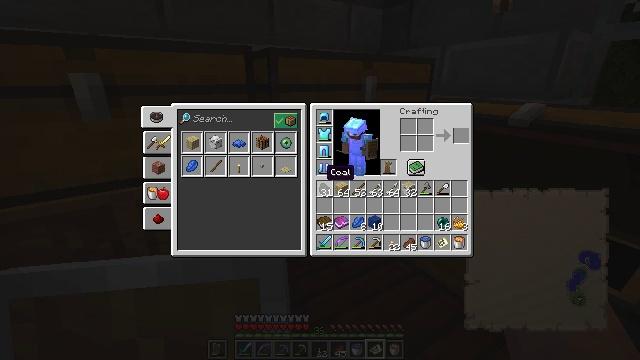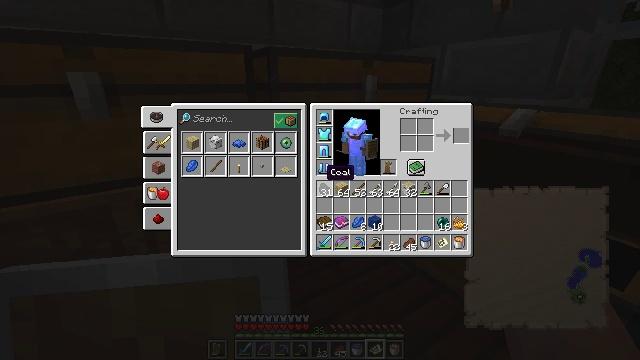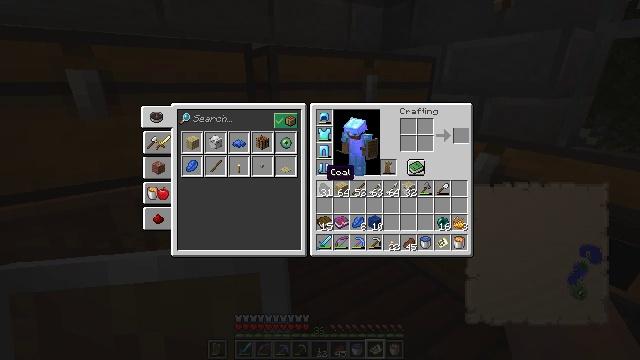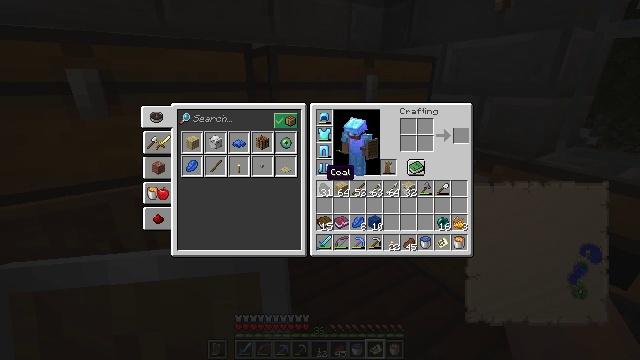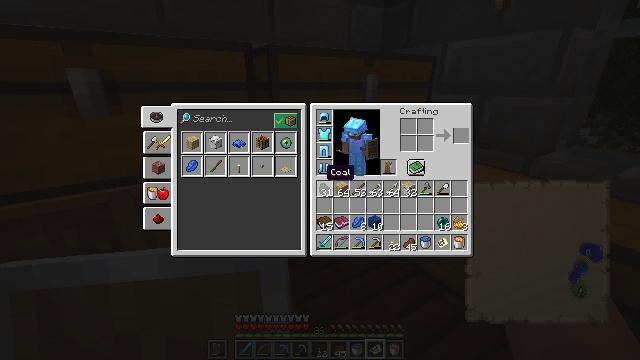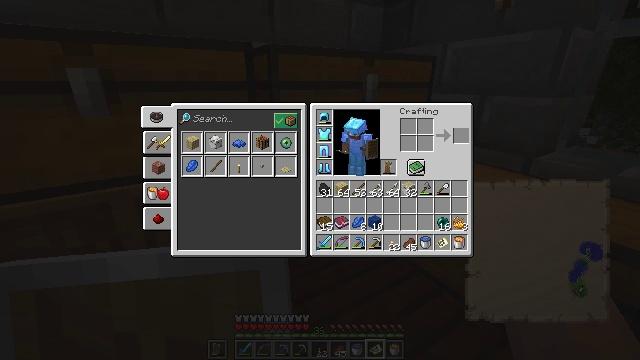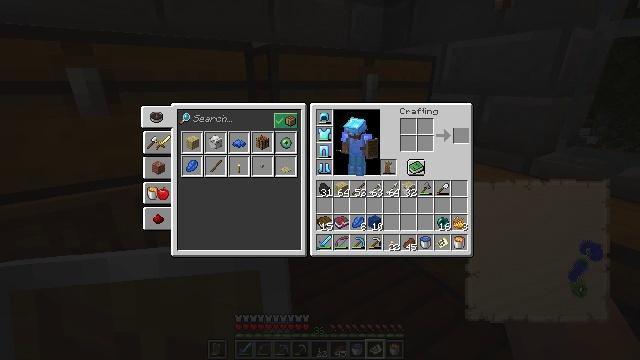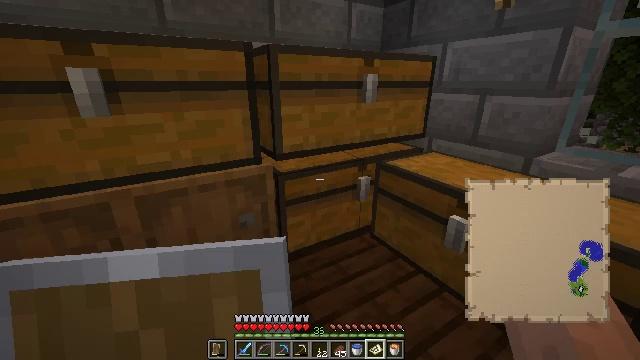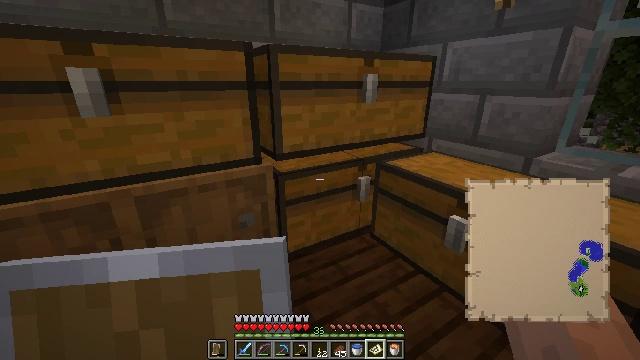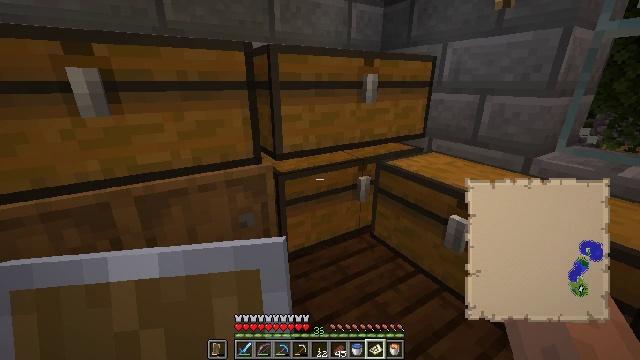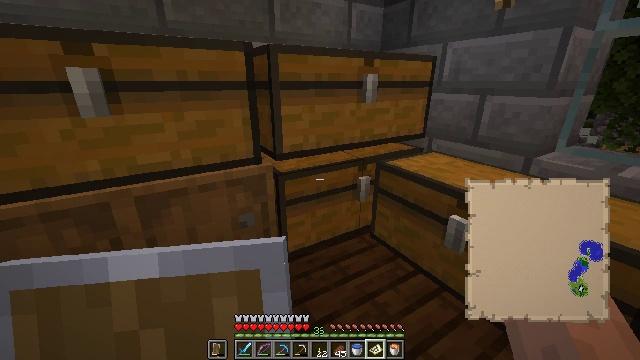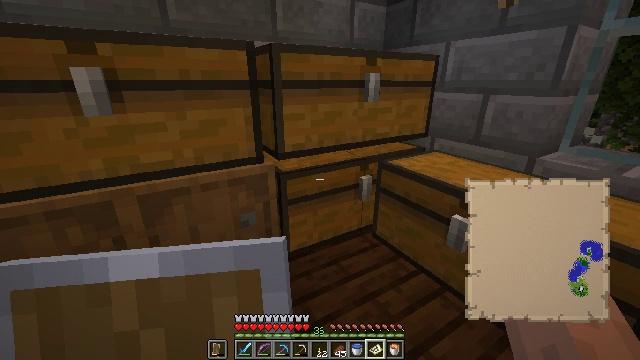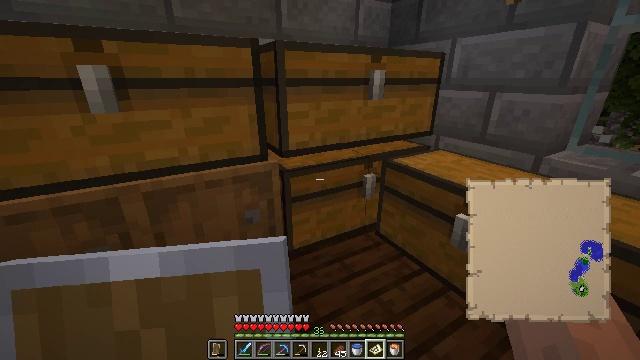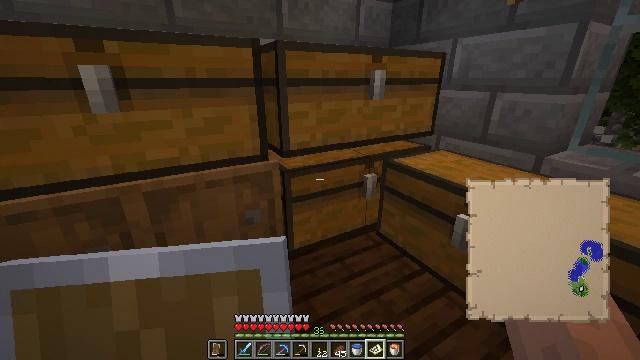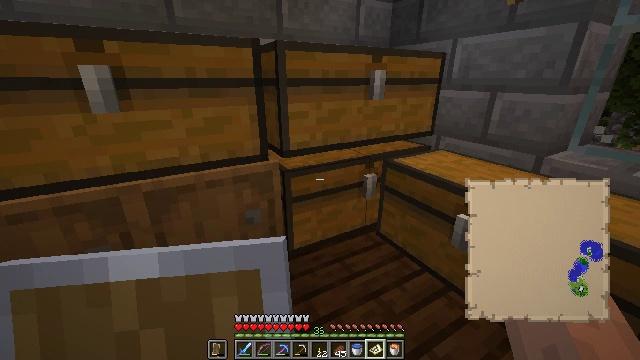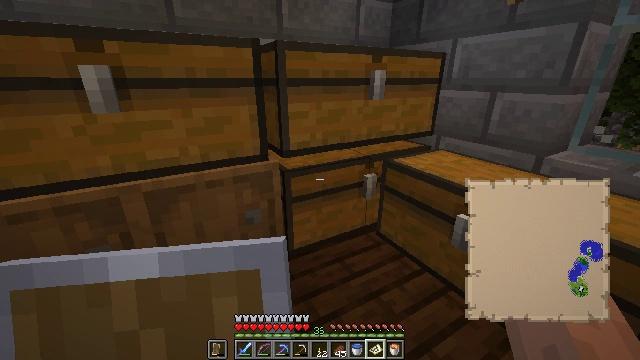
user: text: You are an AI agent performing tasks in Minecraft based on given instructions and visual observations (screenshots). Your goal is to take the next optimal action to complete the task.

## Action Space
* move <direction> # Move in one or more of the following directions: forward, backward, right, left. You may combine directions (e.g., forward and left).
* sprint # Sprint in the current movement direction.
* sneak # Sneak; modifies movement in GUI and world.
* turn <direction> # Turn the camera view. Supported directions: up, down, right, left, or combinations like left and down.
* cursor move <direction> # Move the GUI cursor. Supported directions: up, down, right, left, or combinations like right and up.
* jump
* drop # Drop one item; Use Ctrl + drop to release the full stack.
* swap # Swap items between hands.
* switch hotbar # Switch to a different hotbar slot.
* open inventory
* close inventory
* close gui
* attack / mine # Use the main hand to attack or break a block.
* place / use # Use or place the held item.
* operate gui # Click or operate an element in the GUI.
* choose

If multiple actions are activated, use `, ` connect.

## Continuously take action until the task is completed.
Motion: motion action
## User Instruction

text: Interact with the crafting table to make a cauldron.
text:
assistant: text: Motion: open gui
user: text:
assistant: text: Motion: no_op
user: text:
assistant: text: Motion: no_op
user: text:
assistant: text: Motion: no_op
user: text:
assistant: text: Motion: no_op
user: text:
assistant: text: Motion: no_op
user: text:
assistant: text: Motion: no_op
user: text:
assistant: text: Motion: close gui
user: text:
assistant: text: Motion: no_op
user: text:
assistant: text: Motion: no_op
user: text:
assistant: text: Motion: no_op
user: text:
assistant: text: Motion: no_op
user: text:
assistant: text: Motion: no_op
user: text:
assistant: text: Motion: no_op
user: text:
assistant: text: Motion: use / place
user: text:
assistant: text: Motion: use / place
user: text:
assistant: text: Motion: no_op
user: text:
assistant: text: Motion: no_op
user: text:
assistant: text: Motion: no_op
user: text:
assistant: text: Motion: open gui
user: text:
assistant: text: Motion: no_op
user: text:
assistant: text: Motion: no_op
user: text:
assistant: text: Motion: cursor move right and up
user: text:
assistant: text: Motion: sneak, cursor move left and up
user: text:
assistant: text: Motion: sneak, cursor move left and up
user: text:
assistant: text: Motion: sneak
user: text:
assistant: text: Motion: sneak
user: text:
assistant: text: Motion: sneak
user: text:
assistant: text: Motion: sneak, operate gui
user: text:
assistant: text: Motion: sneak, operate gui